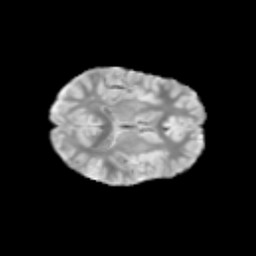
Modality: T2w
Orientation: axial
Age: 10
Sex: female
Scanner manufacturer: siemens
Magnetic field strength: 3 T
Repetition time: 3.8 s
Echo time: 0.07 s